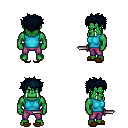
a pixel art fantasy rpg character, male body template, orc, green skin, teal sleeveless shirt, magenta pants, raven bedhead hairstyle, brown slippers, dagger, four views (front, back, left, right), 2x2 character sprite sheet, small pixel art, hard edges, no anti-aliasing